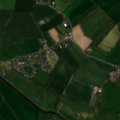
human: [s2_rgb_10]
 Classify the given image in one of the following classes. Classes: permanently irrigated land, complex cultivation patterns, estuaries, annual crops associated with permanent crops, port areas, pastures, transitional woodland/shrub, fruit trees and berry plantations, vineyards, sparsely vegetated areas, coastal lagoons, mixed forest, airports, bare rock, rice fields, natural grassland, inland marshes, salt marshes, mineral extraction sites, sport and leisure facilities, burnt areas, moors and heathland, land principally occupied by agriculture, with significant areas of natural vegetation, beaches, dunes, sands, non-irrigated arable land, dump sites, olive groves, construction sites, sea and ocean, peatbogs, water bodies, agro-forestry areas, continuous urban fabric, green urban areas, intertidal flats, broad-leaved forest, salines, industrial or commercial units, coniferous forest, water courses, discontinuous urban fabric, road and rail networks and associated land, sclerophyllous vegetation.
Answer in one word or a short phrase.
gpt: non-irrigated arable land, pastures